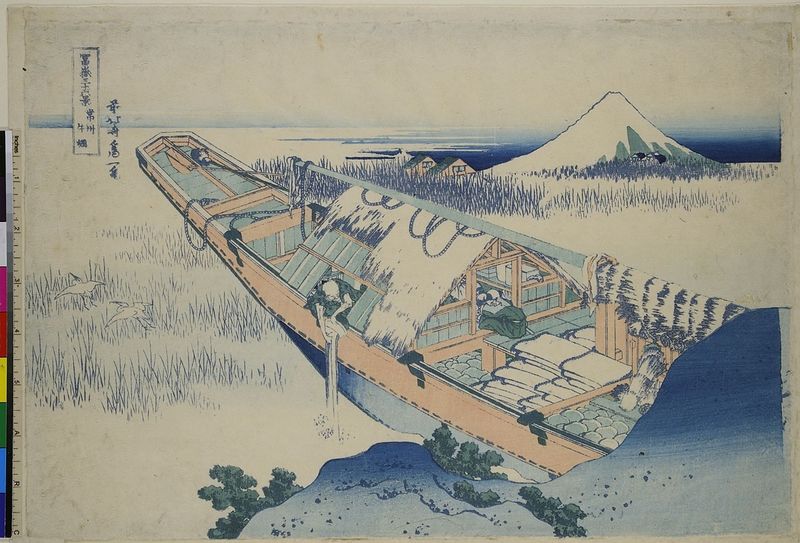
Titel: Ushibori in der Provinz Joshu, Blatt 20 aus der Serie: 36 Ansichten des Fuji
Künstler: Katsushika Hokusai
Standort: Hamburg
Institution: Museum für Kunst und Gewerbe Hamburg
Schlagwörter: berg, felsen, häuser, schilf, pflanzen, boot, holzschnitt, schiff, berge, gebirge, vegetation, kutter, seile, japanisch, vulkan, druckgraphik, druckgrafik, reiher, zeit, farbholzschnitt, kraniche, edo, fuji, reproduktionen, volcano, druckerzeugnisse, fudschi, pflanzenabbildung, küste, volcan, wasservögel